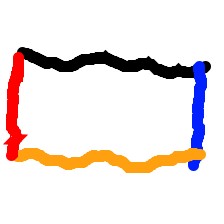
Shape: rectangle